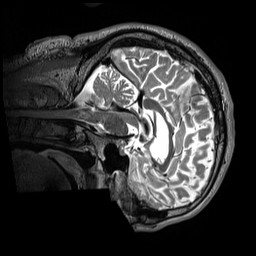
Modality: T2w
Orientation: sagittal
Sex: male
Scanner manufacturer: siemens
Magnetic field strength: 3 T
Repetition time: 3.2 s
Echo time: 0.409 s